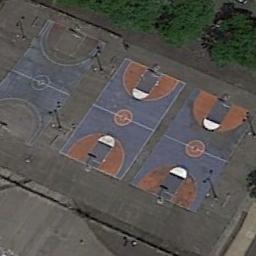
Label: basketball_court